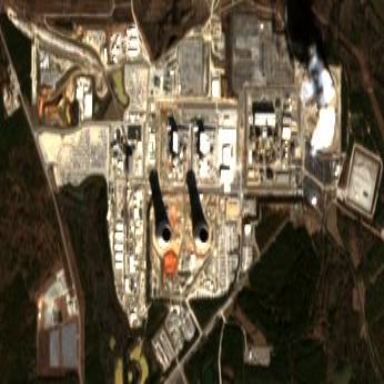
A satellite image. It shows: Industrial area with nuclear power plant.